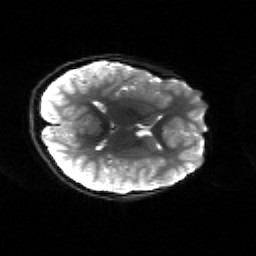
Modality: sbref
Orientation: axial
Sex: female
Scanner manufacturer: siemens
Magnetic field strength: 3 T
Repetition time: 5 s
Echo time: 0.071 s